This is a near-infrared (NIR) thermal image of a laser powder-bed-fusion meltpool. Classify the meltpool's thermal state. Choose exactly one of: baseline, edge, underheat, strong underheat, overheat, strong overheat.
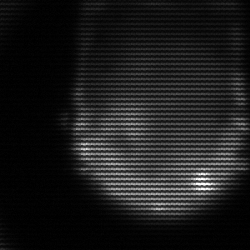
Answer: edge